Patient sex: M
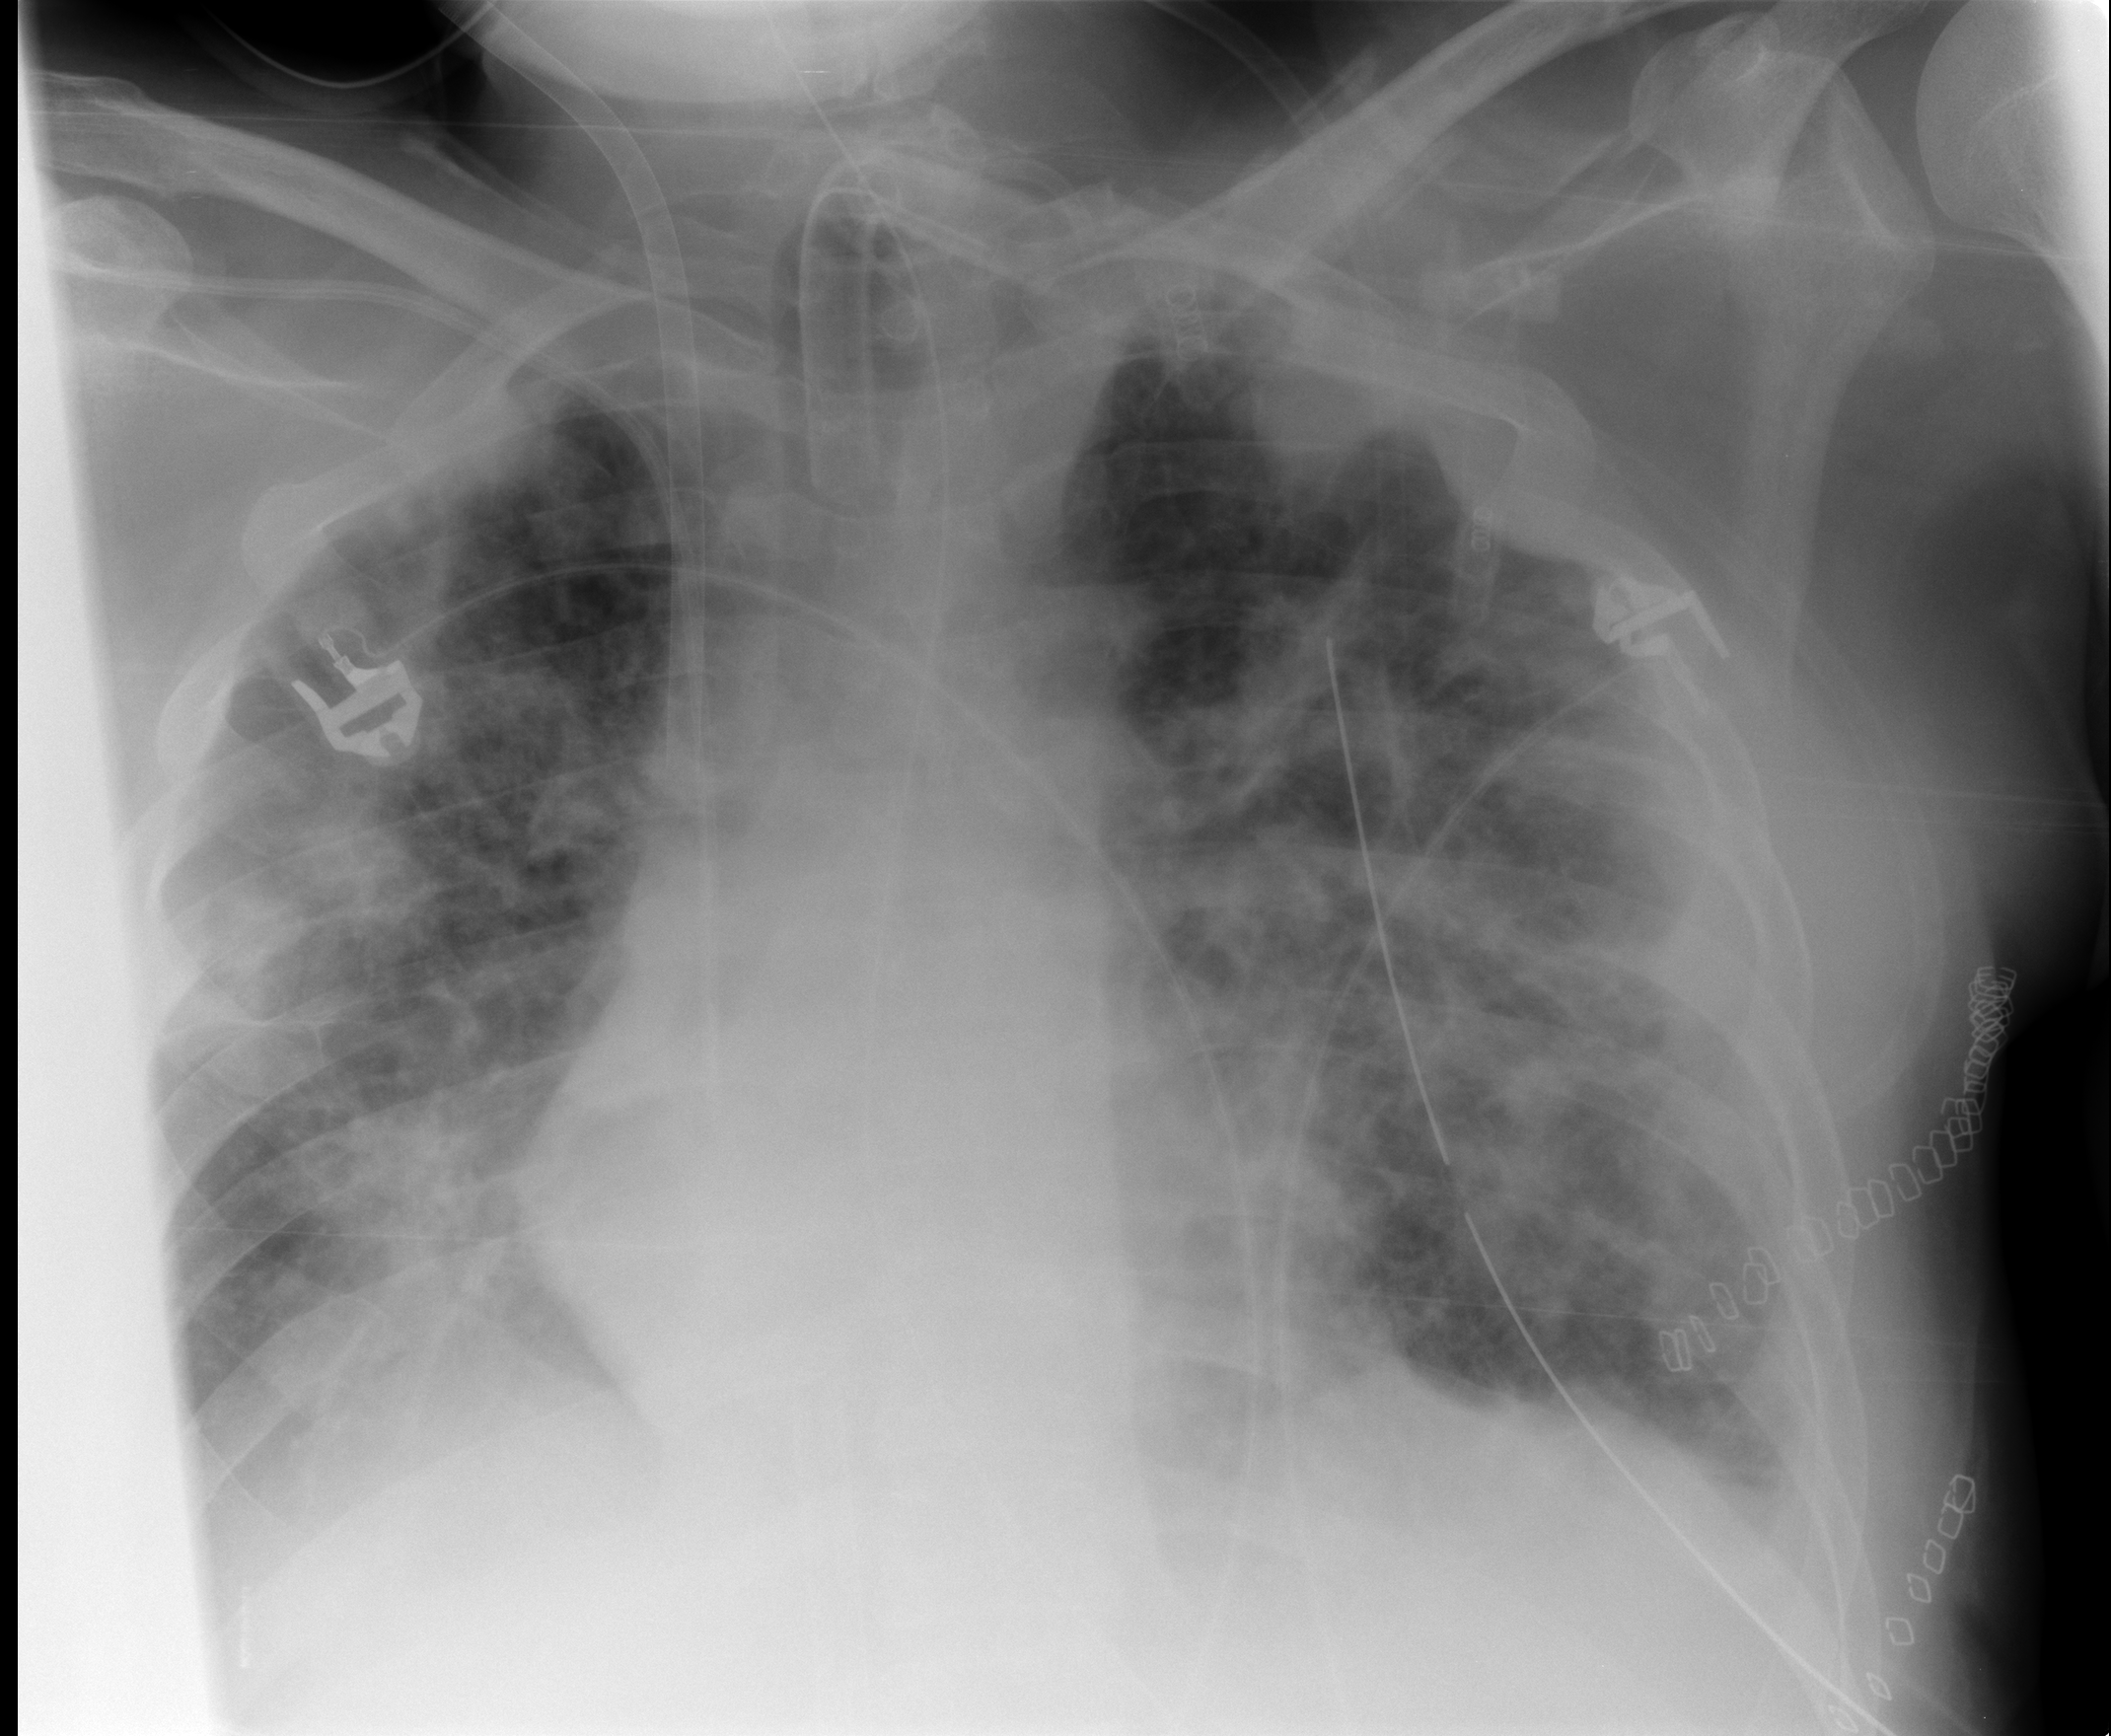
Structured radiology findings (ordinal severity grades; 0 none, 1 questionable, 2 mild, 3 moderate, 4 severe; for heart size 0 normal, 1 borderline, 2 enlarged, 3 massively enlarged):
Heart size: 0
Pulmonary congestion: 2
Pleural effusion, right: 0
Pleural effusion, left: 0
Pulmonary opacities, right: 3
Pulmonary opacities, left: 3
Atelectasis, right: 3
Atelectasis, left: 3